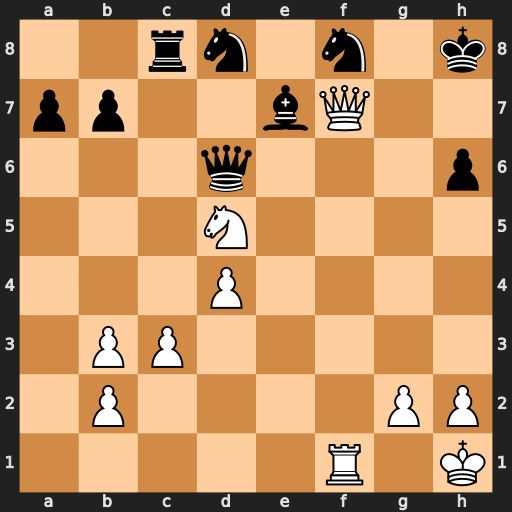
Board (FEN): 2rn1n1k/pp2bQ2/3q3p/3N4/3P4/1PP5/1P4PP/5R1K
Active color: w
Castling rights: -
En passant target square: -
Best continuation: Qxe7 Qxe7 Nxe7 Rc7 Rxf8+